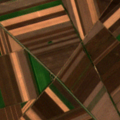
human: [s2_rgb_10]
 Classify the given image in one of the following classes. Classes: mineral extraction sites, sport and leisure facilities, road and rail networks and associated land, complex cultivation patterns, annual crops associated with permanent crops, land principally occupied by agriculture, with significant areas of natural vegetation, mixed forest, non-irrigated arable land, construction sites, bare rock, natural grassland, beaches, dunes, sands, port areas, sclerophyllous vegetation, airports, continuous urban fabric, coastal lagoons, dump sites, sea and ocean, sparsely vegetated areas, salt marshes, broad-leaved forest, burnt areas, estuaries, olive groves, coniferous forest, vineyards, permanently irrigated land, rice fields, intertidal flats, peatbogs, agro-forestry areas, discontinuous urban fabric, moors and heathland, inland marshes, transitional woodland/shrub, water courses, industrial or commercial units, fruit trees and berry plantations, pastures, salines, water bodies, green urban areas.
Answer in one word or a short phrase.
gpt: non-irrigated arable land